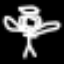
Label: angel